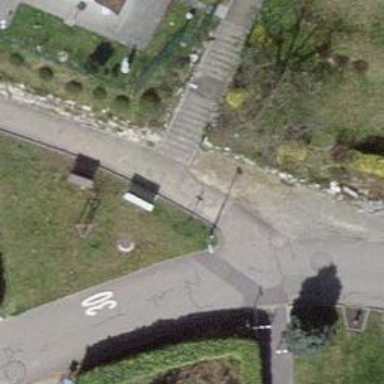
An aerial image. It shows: Set of steps on the road.